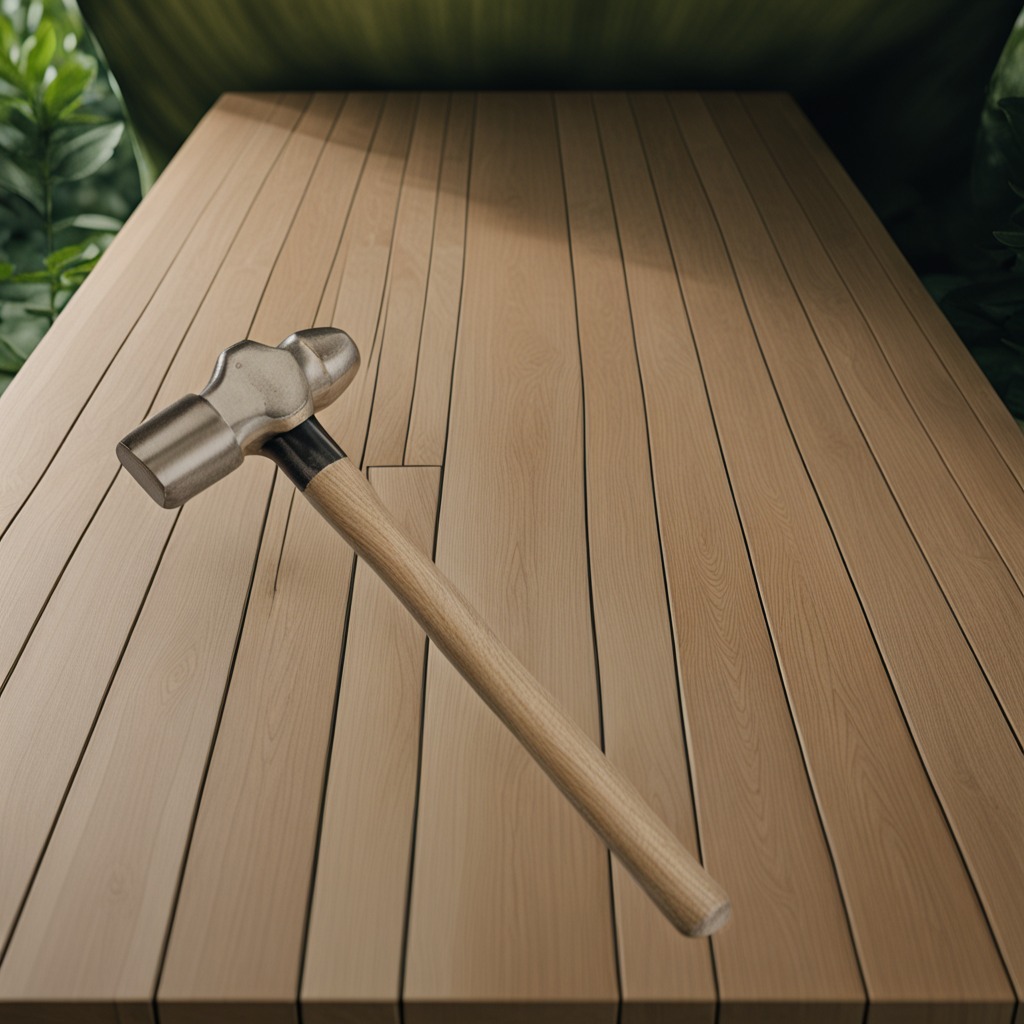
A hammer is lying on a wooden table inside a jungle field workshop tent.